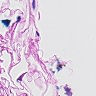
Metastatic tissue present: no